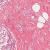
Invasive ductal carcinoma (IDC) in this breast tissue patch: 0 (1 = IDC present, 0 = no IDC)